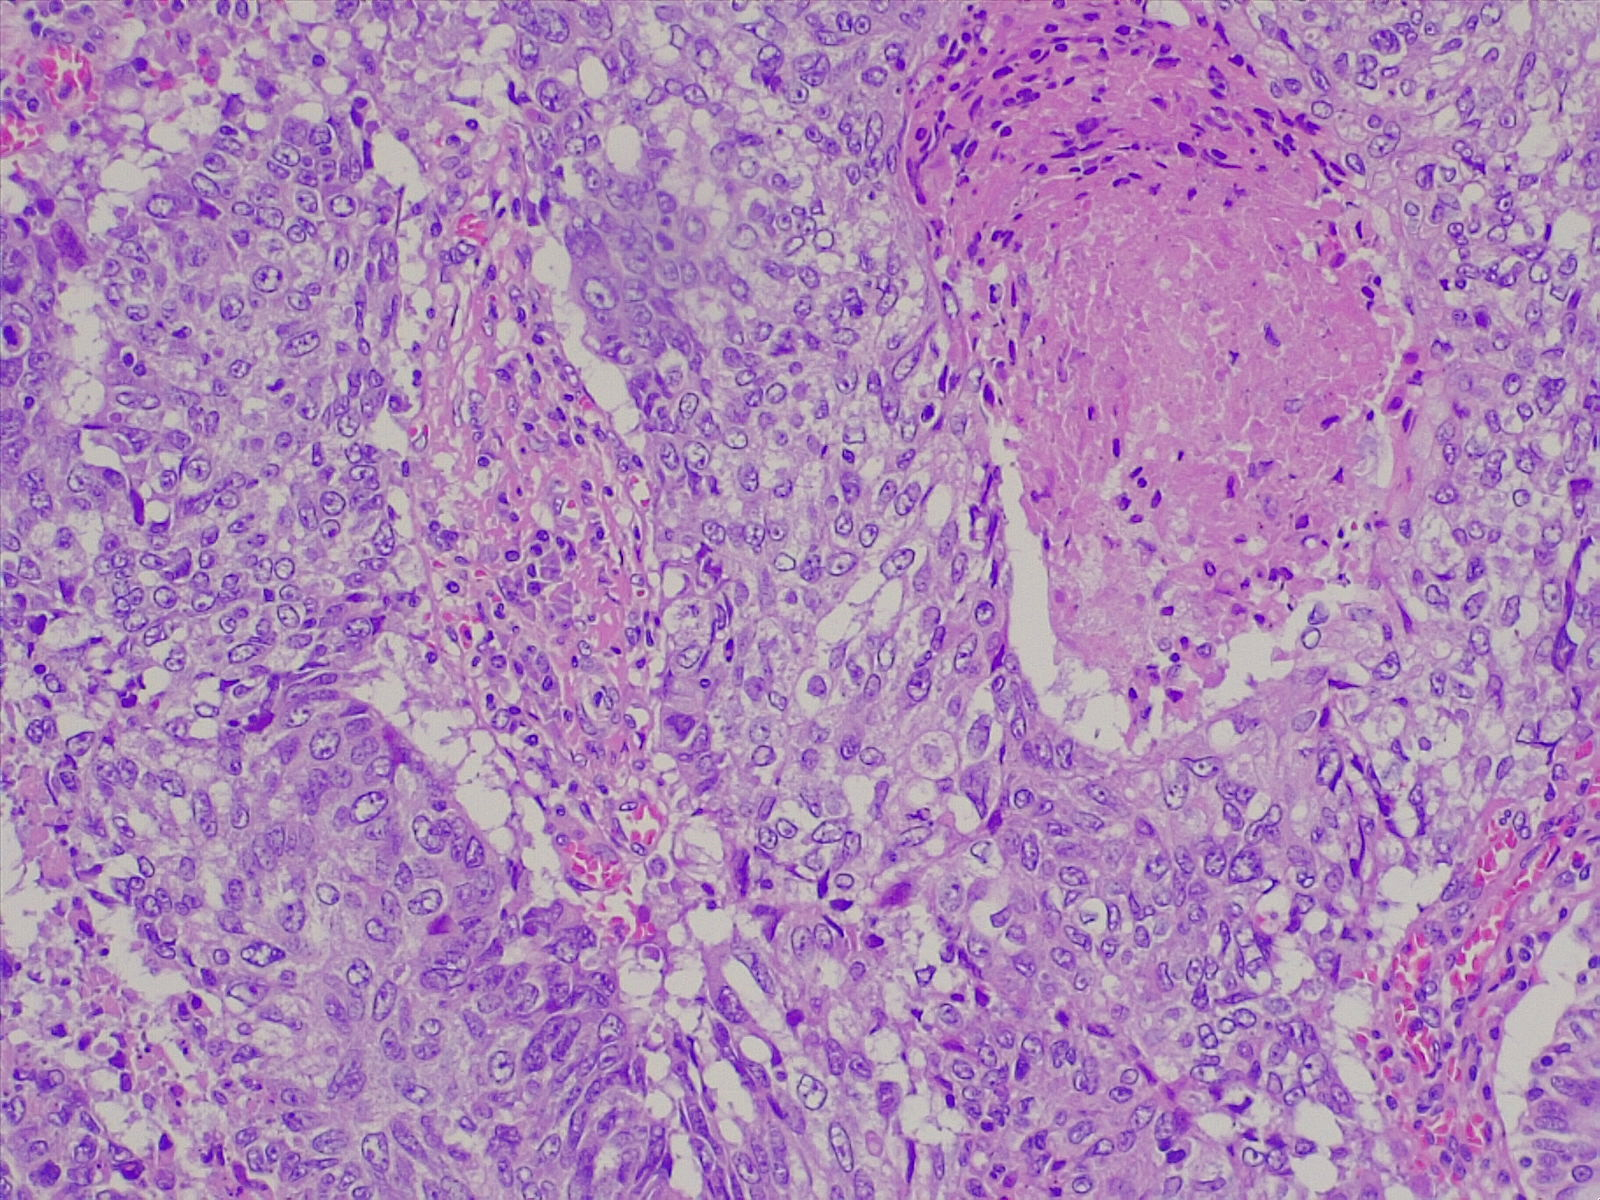
Label: lung squamous cell carcinoma, moderately differentiated